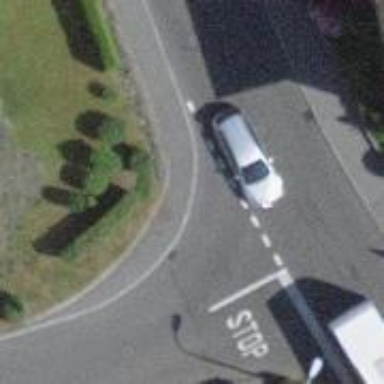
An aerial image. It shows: Kerb serving as barrier.